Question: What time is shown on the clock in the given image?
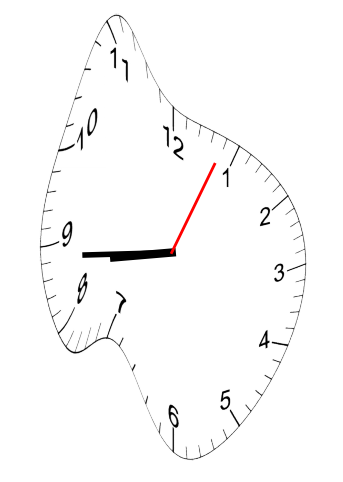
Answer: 08:44:04